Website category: movie
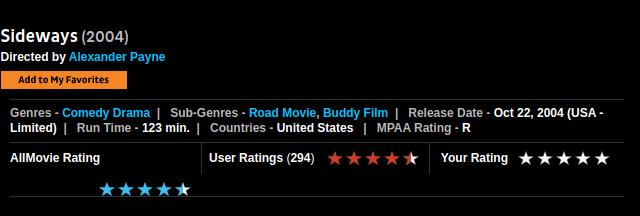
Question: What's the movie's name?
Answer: Sideways

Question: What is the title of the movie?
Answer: Sideways

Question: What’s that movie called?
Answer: Sideways

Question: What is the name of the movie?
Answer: Sideways

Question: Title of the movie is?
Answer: Sideways

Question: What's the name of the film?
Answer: Sideways

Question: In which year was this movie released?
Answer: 2004

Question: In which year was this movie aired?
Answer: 2004

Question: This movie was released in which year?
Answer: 2004

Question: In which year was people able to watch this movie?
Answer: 2004

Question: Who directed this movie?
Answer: Alexander Payne

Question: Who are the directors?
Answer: Alexander Payne

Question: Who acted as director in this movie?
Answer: Alexander Payne

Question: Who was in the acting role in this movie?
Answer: Alexander Payne

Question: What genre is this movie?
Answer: Comedy Drama

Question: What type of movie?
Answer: Comedy Drama

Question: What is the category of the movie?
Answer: Comedy Drama

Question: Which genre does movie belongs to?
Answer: Comedy Drama

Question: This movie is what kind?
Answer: Comedy Drama

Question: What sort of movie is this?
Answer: Comedy Drama

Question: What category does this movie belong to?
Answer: Comedy Drama

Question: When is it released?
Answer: Oct 22, 2004 (USA - Limited)

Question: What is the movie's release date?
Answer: Oct 22, 2004 (USA - Limited)

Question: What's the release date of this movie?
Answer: Oct 22, 2004 (USA - Limited)

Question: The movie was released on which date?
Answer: Oct 22, 2004 (USA - Limited)

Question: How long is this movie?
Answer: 123 min.

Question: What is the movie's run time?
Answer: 123 min.

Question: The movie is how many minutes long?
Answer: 123 min.

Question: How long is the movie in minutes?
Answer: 123 min.

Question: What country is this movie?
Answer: United States

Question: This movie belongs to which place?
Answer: United States

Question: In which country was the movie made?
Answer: United States

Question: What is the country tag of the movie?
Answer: United States

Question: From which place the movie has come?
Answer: United States